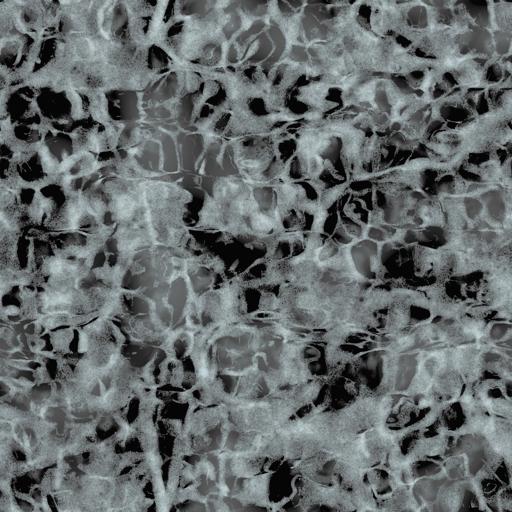
Tags: foam ocean sea soap